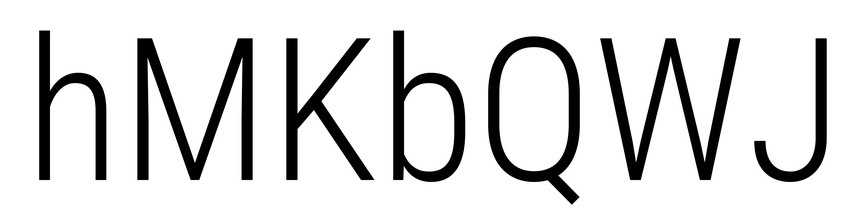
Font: Roboto_Condensed_Light